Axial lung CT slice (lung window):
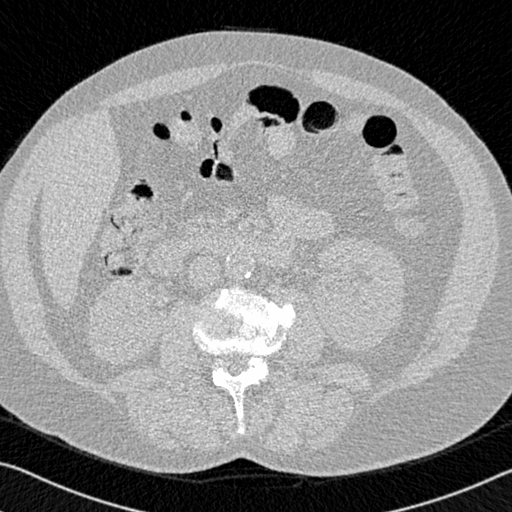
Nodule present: no